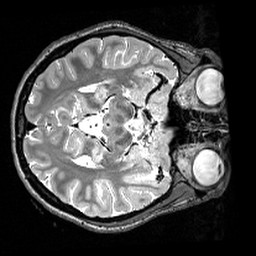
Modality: T2w
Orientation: axial
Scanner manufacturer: siemens
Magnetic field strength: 3 T
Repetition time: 3 s
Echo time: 0.418 s